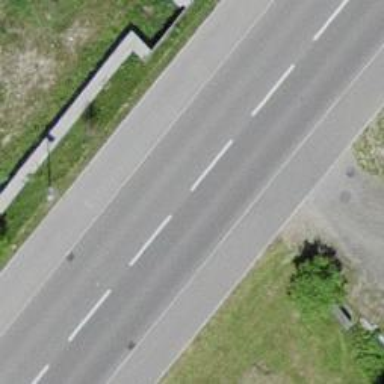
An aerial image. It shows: Primary highway with asphalt surface. There are sidewalks on both sides of the road.